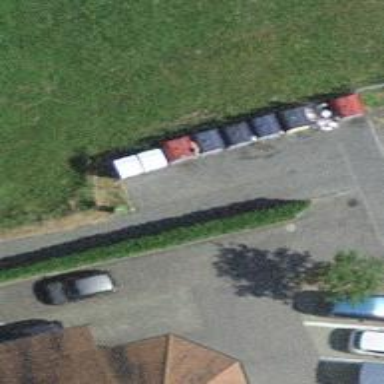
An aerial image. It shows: Recycling container in the area designated for recycling.